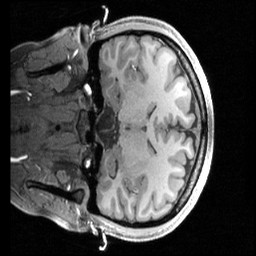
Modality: T1w
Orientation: coronal
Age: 22
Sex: female
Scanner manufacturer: siemens
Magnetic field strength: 3 T
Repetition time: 2.4 s
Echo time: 0.00224 s